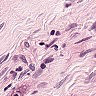
Metastatic tissue present: no